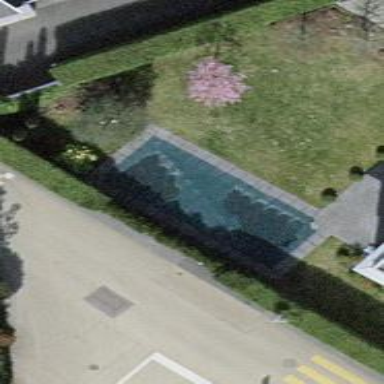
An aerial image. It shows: Swimming pool located in leisure land.